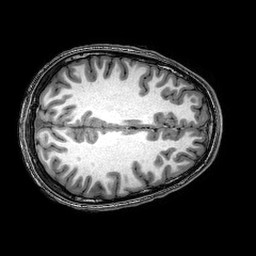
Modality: T1w
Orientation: axial
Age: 21
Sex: male
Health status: healthy
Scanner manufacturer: philips
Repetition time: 0.008343 s
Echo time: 0.00384 s